Question: After navigating 3 levels deep using UITableViews under a UINavigationController, finally presenting a UIViewController which calls:
'''
[self.navigationController popViewControllerAnimated:YES];
'''
I see this result, which is the UINavigationBar overlayed on top of the UITableView.

I've seen several similar sounding questions, but not exactly this scenario and no answers.
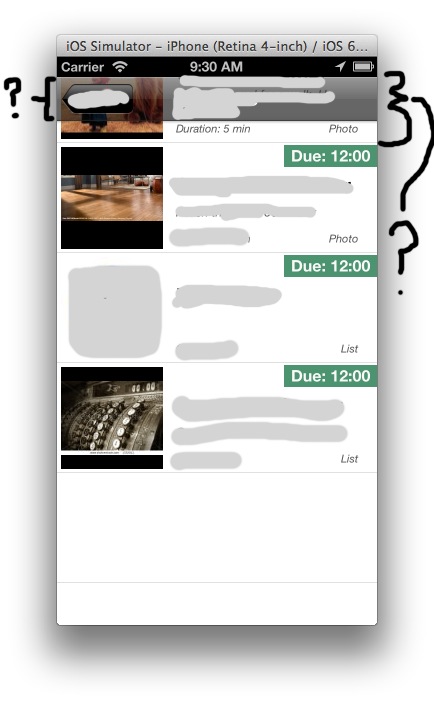
Answer: When popping more than one view from the UINavigationController, I've found that view has to completely load, otherwise the UI gets confused and displays oddly. So in my case I added a check and popped the view after load.
'''
- (void) viewDidAppear:(BOOL)animated {
if (self->doPopView) {
[self.navigationController popViewControllerAnimated:YES];
} else {
// ...
}
}
'''
This approach resolved the UINavigationController vs. UITableView display problem.